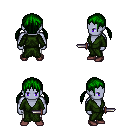
a pixel art fantasy rpg character, male body template, dark elf, purple skin, green robe, white pants, green twin-tailed hairstyle, maroon shoes, dagger, four views (front, back, left, right), 2x2 character sprite sheet, small pixel art, hard edges, no anti-aliasing